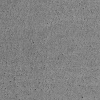
Atmospheric dust classification: not_dusty